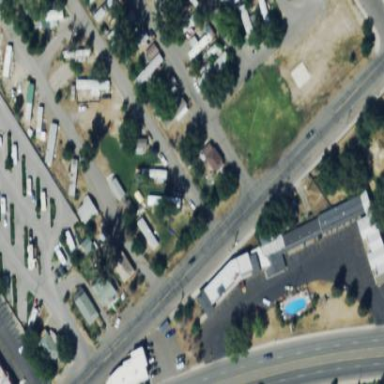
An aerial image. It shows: Motel building.